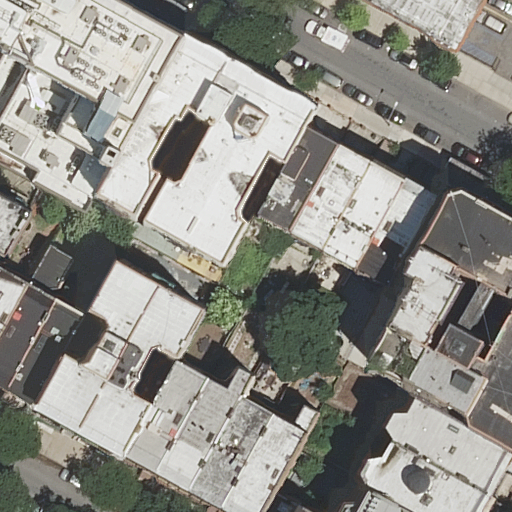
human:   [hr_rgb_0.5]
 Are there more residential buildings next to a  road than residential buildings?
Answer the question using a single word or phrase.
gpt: no

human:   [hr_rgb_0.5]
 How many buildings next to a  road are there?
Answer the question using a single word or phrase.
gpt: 22

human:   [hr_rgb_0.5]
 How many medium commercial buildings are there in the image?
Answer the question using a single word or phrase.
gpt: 0

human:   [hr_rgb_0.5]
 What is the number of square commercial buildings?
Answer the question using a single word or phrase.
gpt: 0

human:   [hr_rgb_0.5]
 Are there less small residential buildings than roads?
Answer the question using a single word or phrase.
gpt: no

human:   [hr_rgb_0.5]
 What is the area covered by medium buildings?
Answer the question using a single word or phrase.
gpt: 2673m2

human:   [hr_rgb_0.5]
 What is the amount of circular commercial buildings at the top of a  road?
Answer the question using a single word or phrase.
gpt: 0

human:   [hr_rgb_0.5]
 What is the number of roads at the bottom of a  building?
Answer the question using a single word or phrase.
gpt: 2

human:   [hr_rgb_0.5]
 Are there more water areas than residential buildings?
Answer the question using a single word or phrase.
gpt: no

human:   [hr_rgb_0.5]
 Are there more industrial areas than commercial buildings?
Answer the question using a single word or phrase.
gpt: no

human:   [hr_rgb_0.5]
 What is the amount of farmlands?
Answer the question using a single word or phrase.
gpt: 0

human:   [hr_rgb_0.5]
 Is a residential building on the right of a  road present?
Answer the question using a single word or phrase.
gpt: yes

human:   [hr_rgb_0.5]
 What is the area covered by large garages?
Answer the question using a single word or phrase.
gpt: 0m2

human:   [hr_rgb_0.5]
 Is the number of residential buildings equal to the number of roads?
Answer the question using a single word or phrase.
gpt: no

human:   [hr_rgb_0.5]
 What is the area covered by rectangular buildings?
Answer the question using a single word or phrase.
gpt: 1452m2

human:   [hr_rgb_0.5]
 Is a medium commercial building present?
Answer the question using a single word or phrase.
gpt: no

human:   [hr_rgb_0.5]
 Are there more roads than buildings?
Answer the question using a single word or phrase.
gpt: no

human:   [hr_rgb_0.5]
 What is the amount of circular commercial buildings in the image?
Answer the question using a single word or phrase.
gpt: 0

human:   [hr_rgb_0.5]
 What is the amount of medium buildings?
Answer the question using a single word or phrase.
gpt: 14

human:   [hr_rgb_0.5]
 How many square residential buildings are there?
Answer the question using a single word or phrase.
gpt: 0

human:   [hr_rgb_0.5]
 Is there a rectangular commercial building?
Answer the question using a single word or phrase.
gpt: no

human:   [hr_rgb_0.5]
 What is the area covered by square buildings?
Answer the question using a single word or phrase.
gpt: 0m2

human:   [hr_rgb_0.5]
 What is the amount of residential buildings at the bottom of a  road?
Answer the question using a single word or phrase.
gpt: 18

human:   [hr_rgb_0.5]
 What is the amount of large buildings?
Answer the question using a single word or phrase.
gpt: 3

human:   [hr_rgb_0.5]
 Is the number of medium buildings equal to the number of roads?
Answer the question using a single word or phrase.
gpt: no

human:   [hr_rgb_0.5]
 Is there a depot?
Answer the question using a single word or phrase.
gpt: no

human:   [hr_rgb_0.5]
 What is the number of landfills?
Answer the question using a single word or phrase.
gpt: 0

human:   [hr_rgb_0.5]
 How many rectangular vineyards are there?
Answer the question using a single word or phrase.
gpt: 0

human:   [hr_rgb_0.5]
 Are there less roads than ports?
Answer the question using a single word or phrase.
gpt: no

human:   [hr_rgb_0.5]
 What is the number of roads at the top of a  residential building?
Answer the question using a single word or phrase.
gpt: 2

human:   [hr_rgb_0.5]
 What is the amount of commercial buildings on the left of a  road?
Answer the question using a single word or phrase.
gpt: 0

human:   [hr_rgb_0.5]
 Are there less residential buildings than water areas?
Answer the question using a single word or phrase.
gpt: no

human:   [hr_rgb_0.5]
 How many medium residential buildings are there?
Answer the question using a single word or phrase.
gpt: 14

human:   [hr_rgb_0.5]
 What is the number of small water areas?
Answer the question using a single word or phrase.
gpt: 0

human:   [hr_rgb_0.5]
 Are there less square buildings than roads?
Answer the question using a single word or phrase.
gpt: yes

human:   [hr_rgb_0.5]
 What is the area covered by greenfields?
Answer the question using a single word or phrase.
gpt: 0m2